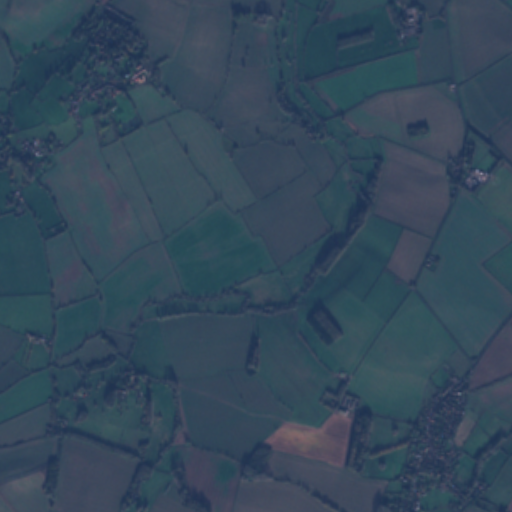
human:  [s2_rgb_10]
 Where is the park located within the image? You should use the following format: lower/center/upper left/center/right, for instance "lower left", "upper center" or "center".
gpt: The park is located in the lower right of the image.
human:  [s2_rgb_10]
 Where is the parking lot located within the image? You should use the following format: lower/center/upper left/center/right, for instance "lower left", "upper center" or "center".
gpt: The parking lot is located in the lower right of the image.
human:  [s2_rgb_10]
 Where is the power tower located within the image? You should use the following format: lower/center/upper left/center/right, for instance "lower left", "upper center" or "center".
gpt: There is no power tower in the image.